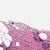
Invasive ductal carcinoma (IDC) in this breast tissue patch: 1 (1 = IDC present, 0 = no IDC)